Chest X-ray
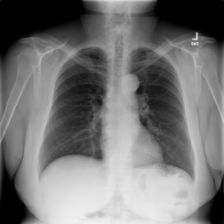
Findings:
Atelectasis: negative
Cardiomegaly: negative
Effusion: negative
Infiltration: negative
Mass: negative
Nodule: negative
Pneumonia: negative
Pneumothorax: negative
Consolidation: negative
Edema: negative
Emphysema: negative
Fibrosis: negative
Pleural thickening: negative
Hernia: negative